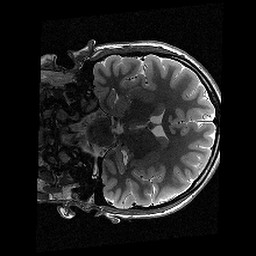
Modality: T2w
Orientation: coronal
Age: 11
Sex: female
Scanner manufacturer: siemens
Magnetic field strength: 3 T
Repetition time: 9.23 s
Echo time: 0.067 s